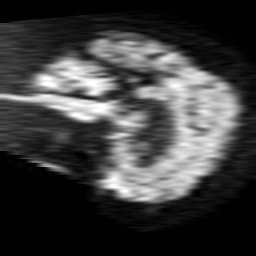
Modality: TRACE
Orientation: sagittal
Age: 83
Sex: female
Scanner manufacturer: philips
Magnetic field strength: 1.5 T
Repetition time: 3.781 s
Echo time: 0.09565 s